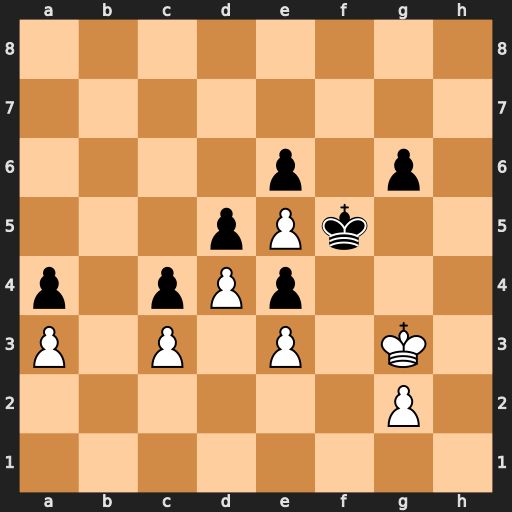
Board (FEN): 8/8/4p1p1/3pPk2/p1pPp3/P1P1P1K1/6P1/8
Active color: w
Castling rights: -
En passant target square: -
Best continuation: Kh4 g5+ Kh5 g4 Kh6